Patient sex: F
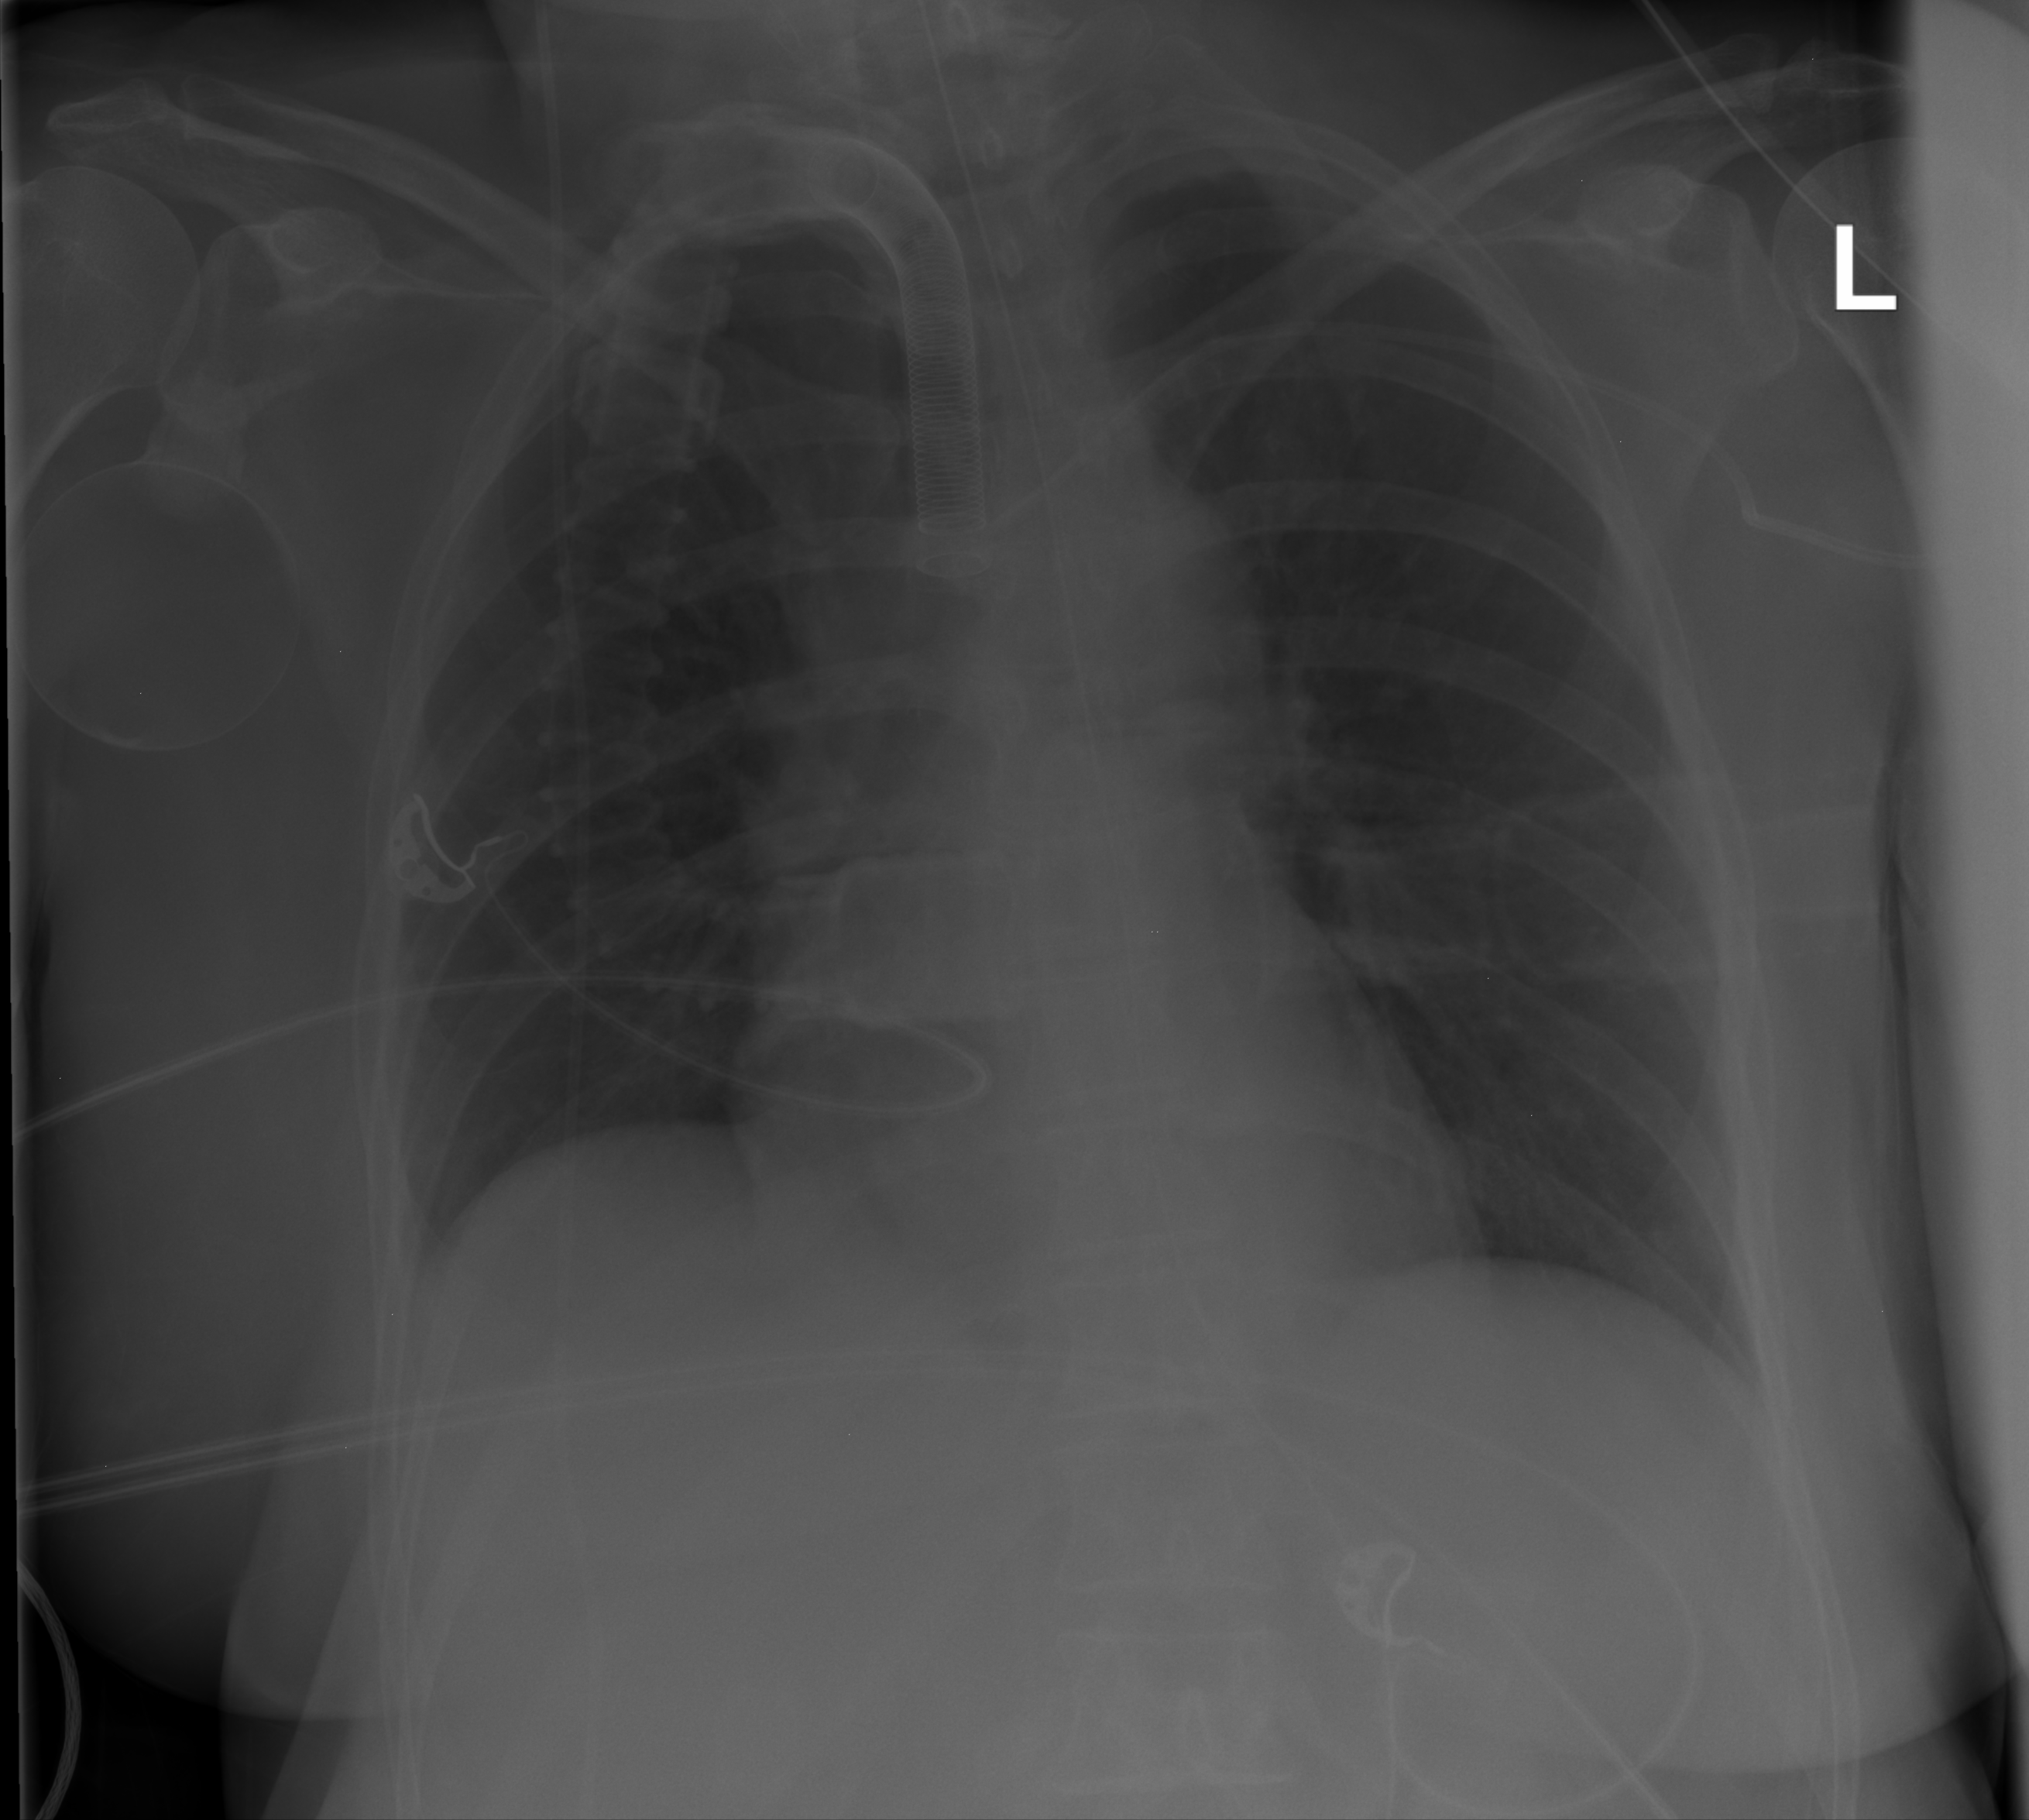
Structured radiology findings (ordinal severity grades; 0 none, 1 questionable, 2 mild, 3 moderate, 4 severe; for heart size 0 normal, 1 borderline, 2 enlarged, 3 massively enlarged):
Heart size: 0
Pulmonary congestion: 1
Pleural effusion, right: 0
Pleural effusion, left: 0
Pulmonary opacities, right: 0
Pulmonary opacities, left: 0
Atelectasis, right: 2
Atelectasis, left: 2